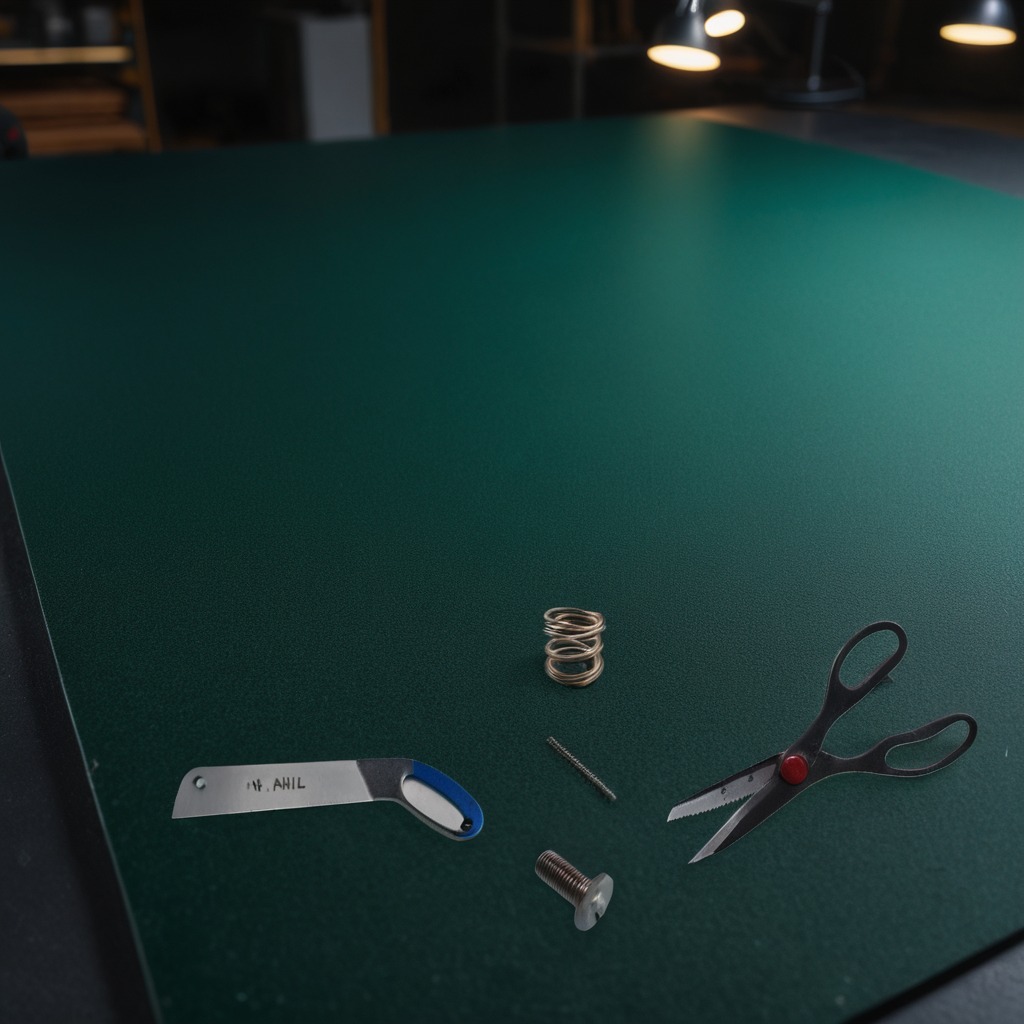
A metal machine screw, an iron nail, a coiled metal spring, a handheld metal saw, and a pair of scissors are lying on the granite tabletop.